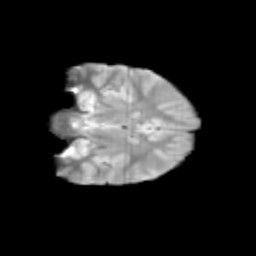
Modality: T2w
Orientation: coronal
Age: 12
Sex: female
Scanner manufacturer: siemens
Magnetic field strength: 3 T
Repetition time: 3.8 s
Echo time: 0.07 s